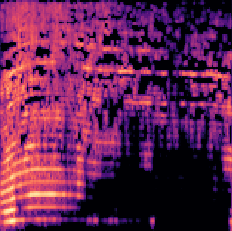
Sound class: Chainsaw